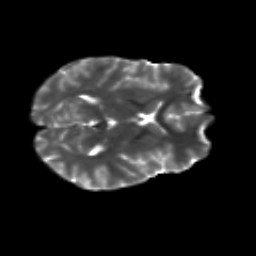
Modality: T2w
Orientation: axial
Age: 22
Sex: male
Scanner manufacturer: siemens
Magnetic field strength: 3 T
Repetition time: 8.8 s
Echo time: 0.085 s